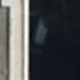
Vehicle type: Medium Vehicle